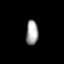
Tissue: prostate
Cell type: T cells
Senescence score: 0.7291
Nuclear area (px): 295
Mean DAPI intensity: 161.078